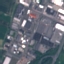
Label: Industrial